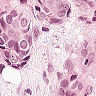
Metastatic tissue present: yes